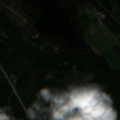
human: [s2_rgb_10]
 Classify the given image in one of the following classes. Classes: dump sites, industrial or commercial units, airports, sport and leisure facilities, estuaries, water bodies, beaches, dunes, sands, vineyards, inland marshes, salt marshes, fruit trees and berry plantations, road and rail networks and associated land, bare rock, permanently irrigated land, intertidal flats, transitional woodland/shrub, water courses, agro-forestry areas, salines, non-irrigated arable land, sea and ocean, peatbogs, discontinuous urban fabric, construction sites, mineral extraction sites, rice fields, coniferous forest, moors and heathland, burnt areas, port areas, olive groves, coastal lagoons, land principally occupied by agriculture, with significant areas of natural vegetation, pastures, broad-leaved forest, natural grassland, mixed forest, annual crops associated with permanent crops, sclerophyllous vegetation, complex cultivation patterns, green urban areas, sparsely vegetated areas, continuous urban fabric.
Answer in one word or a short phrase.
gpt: non-irrigated arable land, land principally occupied by agriculture, with significant areas of natural vegetation, coniferous forest, mixed forest, transitional woodland/shrub, water bodies